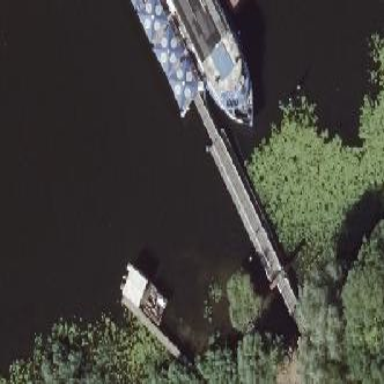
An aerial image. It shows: Restaurant housed in boat.